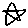
Label: star